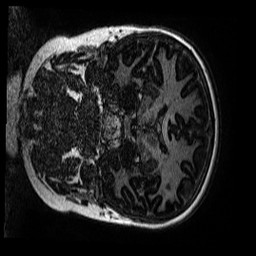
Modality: MP2RAGE
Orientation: coronal
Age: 9
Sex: female
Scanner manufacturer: siemens
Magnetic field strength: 3 T
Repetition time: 4 s
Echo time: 0.00299 s